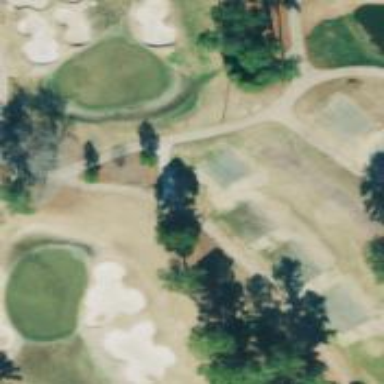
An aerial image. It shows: Path for both roads and golfers.